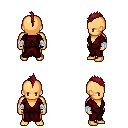
a pixel art fantasy rpg character, male body template, human, tanned skin, red robe, red pants, brunette mohawk hairstyle, white cloth bandages, four views (front, back, left, right), 2x2 character sprite sheet, small pixel art, hard edges, no anti-aliasing